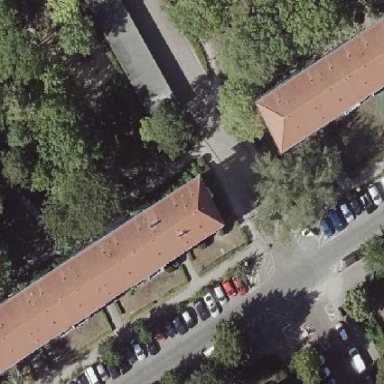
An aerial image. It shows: Red-hued apartment building with hipped roof.